Question: I have a form witha textarea as non-required.When I edit the value inside textarea and click save or cancel or delete immediately it doesn't trigger 1st time but triggers in second click. Like below image

And I have my jquery-validate onfocusout event like below but it is not fired
'''
onfocusout: function(element) {
if (!this.checkable(element) && element.name in this.submitted) {
this.element(element);
}
},
'''
Am I missing anything? I am using Asp.NET MVC TextAreaFor html helper like below
'''
@Html.TextAreaFor(m => m.Comment, new {@class = "form-control", data_bind = "value:Comment,attr:{id:commentId}" })
'''
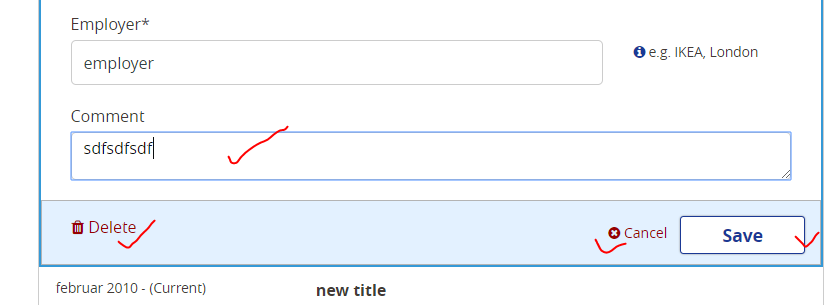
Answer: Actually this is not the issue of jquery-validator or kendo-data-binding, the problem occurs because the button moves when filling out the textarea and clearing it.
When you press the mouse key the button is at one place, but when you release it the button has moved and is no longer under mouse pointer. That's why the click event won't be thrown.
Check if there is any event handler on the comment field. That could be the reason why the click event isn't thrown from the button.
Or you can use kendo 'data-value-update="keyup"' to bind the data .
See example: <URL>